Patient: sex M, age 35
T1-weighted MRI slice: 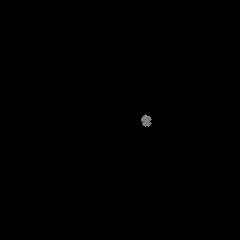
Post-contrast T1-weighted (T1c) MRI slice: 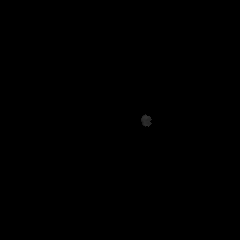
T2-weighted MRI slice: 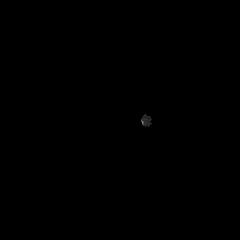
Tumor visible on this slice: no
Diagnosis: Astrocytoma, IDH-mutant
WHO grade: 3